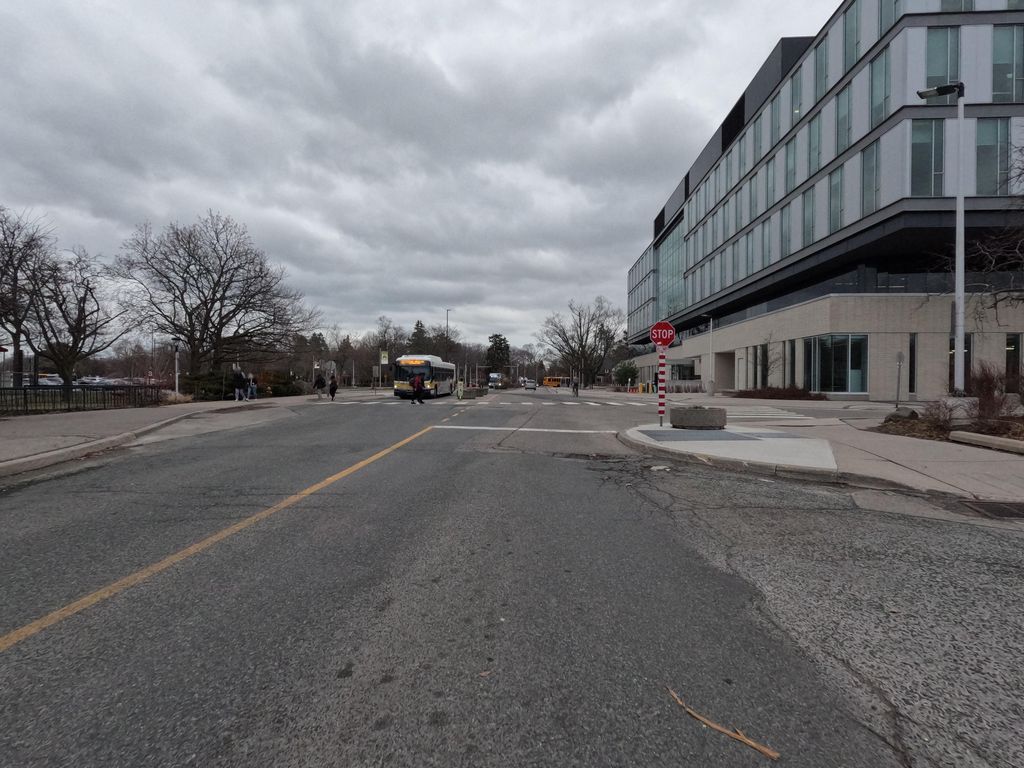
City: hamilton